Interaction volume radius: 10 \u00c5
Interaction volume height: 35 \u00c5
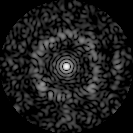
Disorder parameter: 0.7393